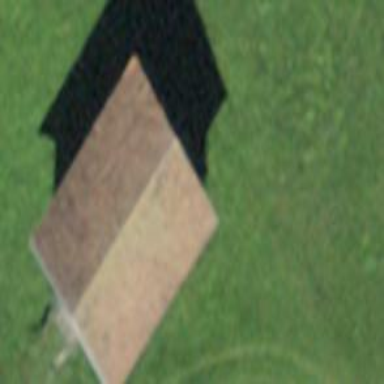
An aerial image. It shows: Shed building.